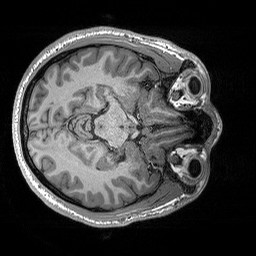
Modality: T1w
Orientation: axial
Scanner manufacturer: siemens
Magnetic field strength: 3 T
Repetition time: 2.3 s
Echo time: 0.00298 s